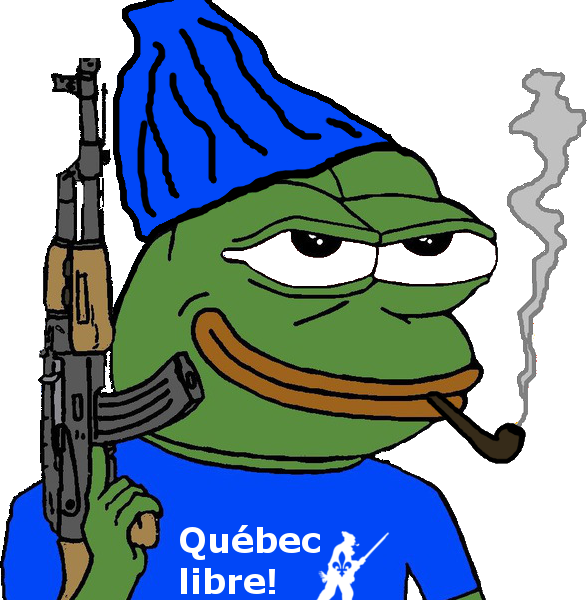
Label: 5_Pepe